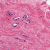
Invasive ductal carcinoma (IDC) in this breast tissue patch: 0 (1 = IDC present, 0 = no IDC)